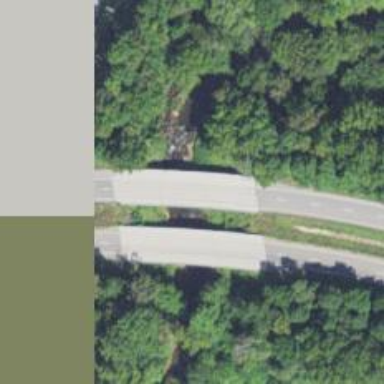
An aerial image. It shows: Bridge crossing over highway trunk expressway.